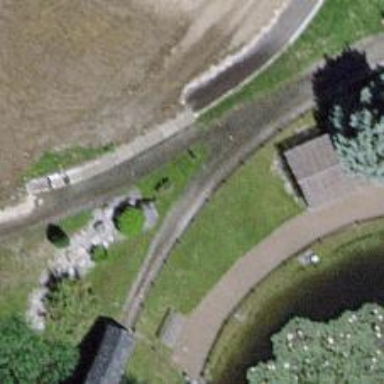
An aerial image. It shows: Miniature railway.